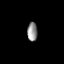
Tissue: prostate
Cell type: T cells
Senescence score: 0.3376
Nuclear area (px): 185
Mean DAPI intensity: 146.373